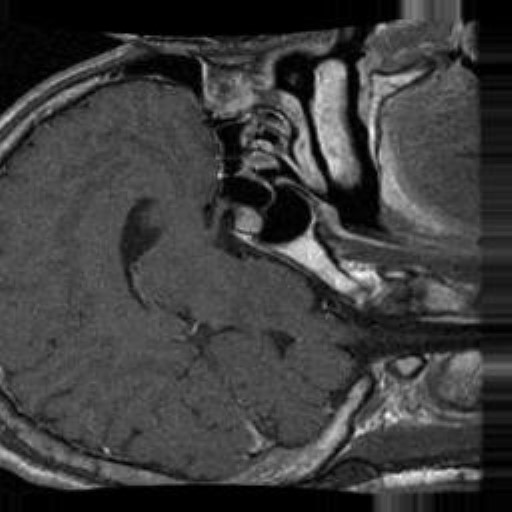
Label: brain_tumor